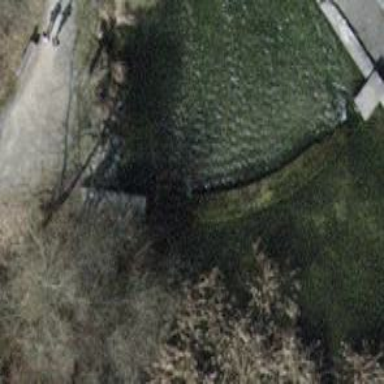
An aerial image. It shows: Concrete dam.